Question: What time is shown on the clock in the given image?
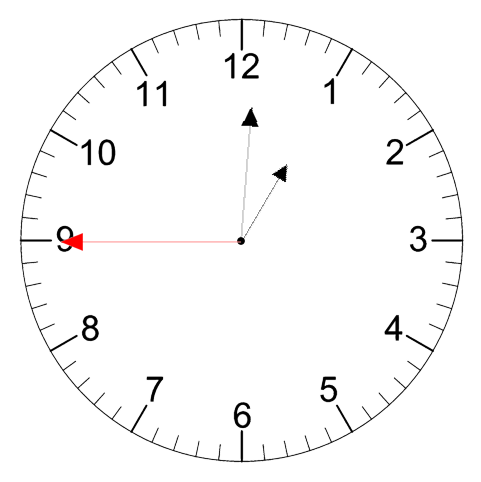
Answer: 01:00:45